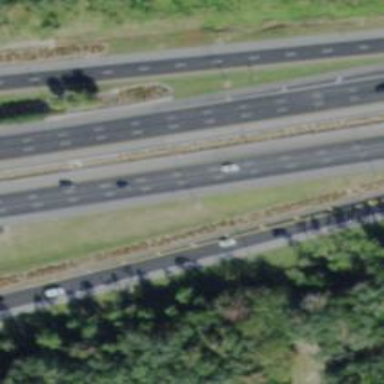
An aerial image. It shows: Diamond junction with asphalt motorway link.